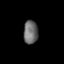
Tissue: prostate
Cell type: NK cells
Senescence score: 0.342
Nuclear area (px): 334
Mean DAPI intensity: 106.599